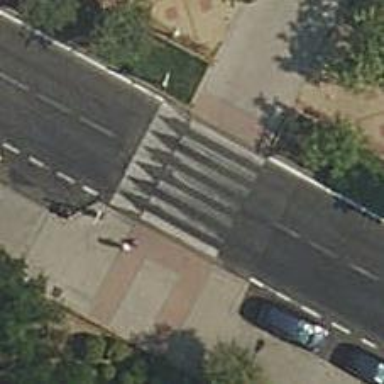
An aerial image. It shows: Zebra crossing with traffic-calming table.